Field crop: maize
Growth stage: 2
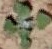
Species: chenopodium